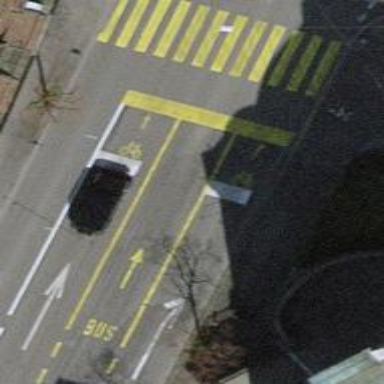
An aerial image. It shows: Road with traffic signals for signaling.